Question: I am currently working with images and backgrounds css positions. I have been struggling trying to get the same image appear beside(left/right) the the content area. I am trying to have the image position not be affected with pagee re size .
How can i get the same picture to appear beside the content area? <URL>
This what I am aiming for:

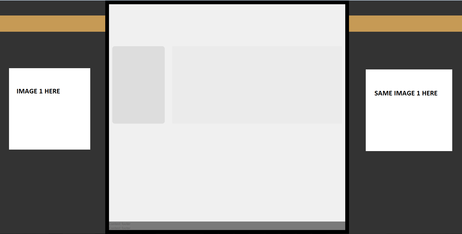
Answer: Here's <URL>. I used an absolutely positioned div positioned in the center to contain the images and then used position relative to get them to specific pixel positions to either side. The trick is that if you don't use relative positioning, they are on top of one another so you have to apply a 'top:' equivalent to the height of the image to one of them to get it to shift to match.
HTML:
'''
<div id="image_container">
<div id="img_r" class="outside_image">
<img />
</div>
<div id="img_l" class="outside_image">
<img />
</div>
</div>
'''
CSS:
'''
#image_container{
position: absolute;
top: 0px;
left: 50%;
width: 0px;
z-index: 900; /* not really required */
}
.outside_image img{
width: 200px;
height: 200px;
}
.outside_image {
position: relative;
}
#img_r{
float: right;
right: -725px;
top: 200px;
}
#img_l{
float: left;
left: -725px;
}
'''